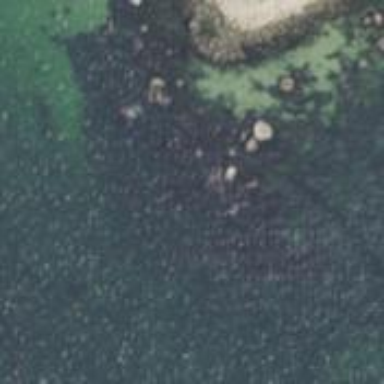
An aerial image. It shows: Natural rock reef.